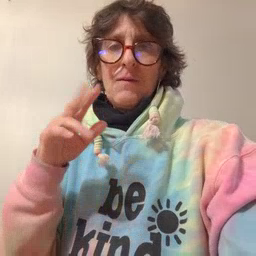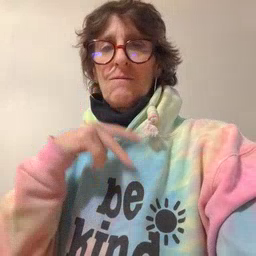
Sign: fall